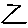
Label: zigzag